Question: While I'm making an Android app, Eclipse will strike out some things. More specifically, 'Gallery'. Here is a screen shot:

When I hover my mouse over the warnings, it says 'The type Gallery is deprecated'. I don't know what 'Deprecated' means, but I do know that it's a Java term. Any help would be appreciated. Thanks!
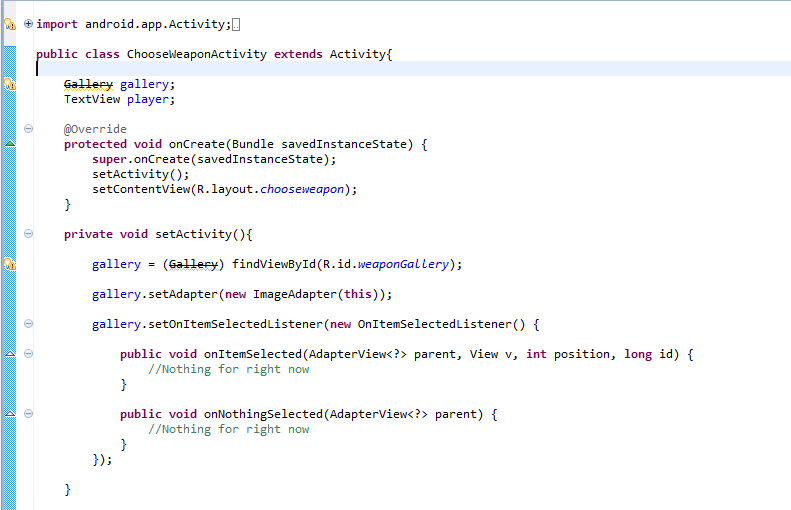
Answer: (From the question before editing: The term is deprecated, not depreciated. It's a common typo, but worth being aware of for searching purposes :)
It's basically a bit like "obsolete" - you're encouraged not to use classes or methods which are deprecated. Typically the documentation will explain you're not meant to use them, and give you a better alternative. The deprecated version is only present for backward compatibility, usually.
It's worth taking this seriously - a lot of the time if you're using a deprecated API, you're coming at something from a fundamentally flawed approach. <URL> was introduced. Using the deprecated methods in 'Date' is a sure way of storing up problems for yourself.
See the Oracle <URL> page for more information.